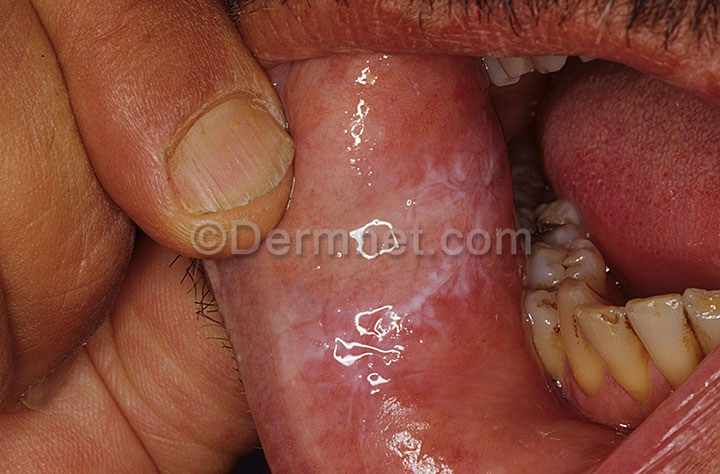
Disease: Tinea Ringworm Candidiasis and other Fungal Infections